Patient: sex M, age 22
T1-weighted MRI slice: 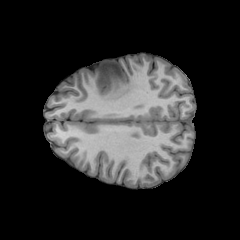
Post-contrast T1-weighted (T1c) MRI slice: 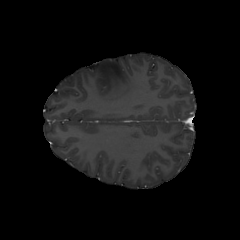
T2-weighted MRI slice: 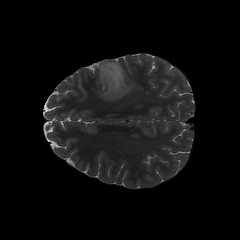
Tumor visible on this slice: yes
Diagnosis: Astrocytoma, IDH-mutant
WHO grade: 2